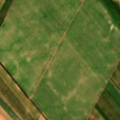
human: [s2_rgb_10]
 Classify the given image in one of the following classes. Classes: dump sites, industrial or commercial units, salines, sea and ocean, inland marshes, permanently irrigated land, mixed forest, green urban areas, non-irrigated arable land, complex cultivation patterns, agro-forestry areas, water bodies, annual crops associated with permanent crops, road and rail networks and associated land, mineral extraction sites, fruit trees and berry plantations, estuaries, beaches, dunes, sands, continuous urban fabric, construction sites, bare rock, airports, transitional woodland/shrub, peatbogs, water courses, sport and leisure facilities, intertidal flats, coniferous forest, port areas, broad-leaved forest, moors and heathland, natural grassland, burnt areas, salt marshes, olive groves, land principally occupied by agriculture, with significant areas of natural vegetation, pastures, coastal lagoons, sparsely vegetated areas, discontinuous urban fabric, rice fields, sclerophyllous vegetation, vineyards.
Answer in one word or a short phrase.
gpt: non-irrigated arable land, land principally occupied by agriculture, with significant areas of natural vegetation